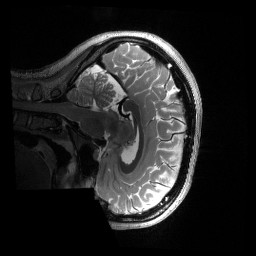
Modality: T2w
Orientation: sagittal
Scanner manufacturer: siemens
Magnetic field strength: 3 T
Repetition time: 3.2 s
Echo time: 0.563 s